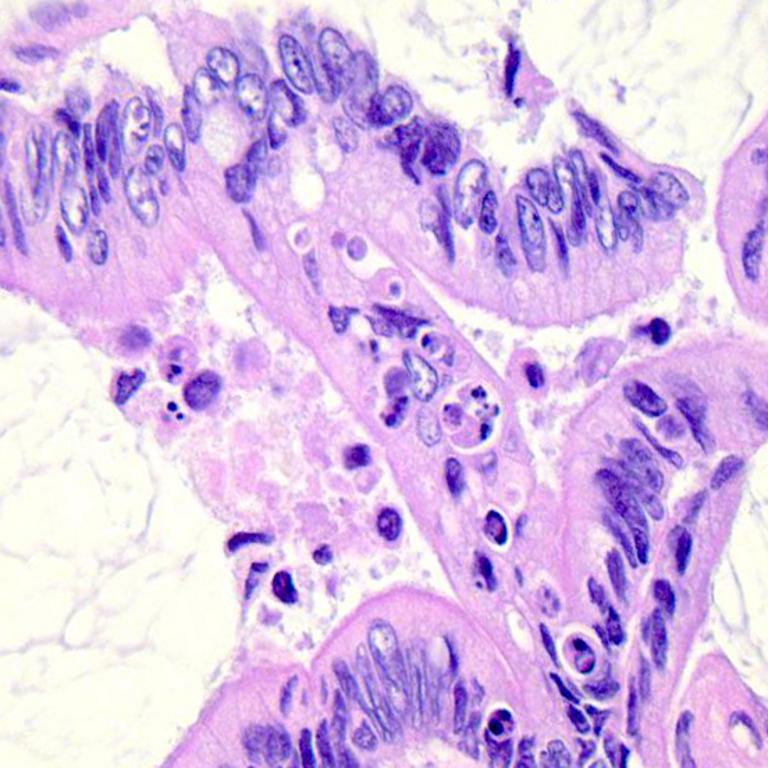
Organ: colon
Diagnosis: adenocarcinomas